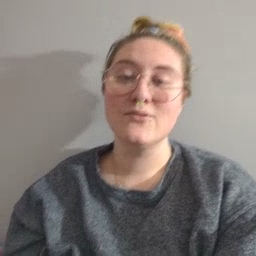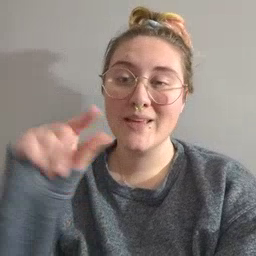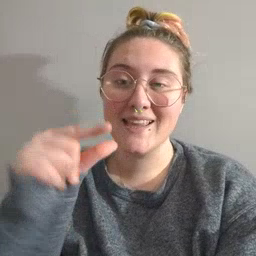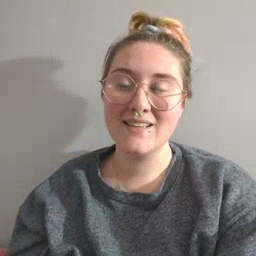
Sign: green